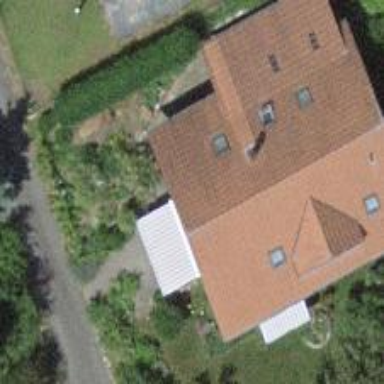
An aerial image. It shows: Building with tile roof.